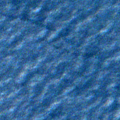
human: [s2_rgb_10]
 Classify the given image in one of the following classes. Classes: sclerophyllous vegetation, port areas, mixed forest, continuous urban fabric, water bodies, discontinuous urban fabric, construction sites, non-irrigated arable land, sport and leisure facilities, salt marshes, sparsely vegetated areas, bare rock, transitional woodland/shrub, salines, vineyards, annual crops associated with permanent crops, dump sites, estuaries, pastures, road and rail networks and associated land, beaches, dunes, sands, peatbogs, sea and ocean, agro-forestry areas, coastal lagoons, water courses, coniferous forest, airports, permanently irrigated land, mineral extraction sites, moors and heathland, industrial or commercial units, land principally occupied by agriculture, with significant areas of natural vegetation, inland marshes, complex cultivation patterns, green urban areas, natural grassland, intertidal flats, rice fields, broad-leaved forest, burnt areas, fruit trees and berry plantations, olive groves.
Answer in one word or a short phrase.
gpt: sea and ocean